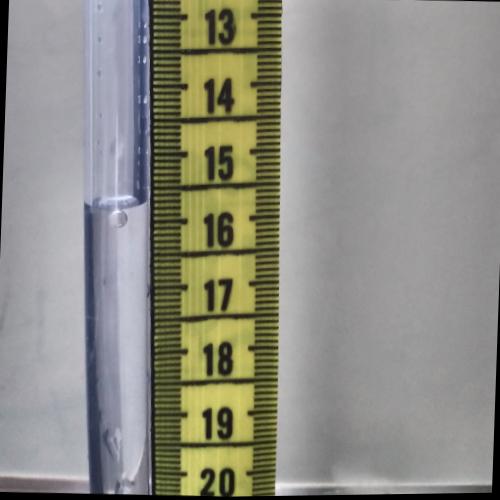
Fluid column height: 15.8 cm